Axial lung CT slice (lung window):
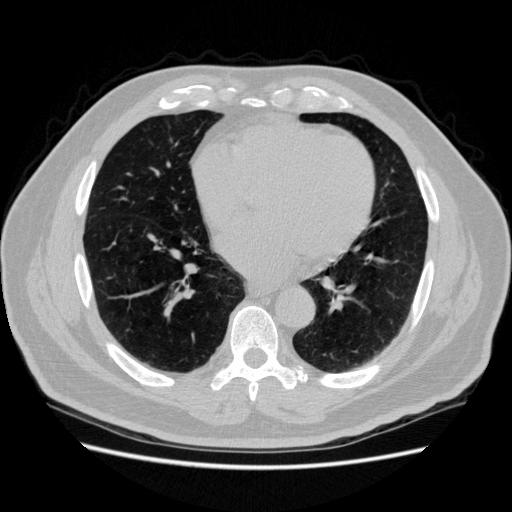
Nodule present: no